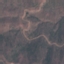
Label: HerbaceousVegetation